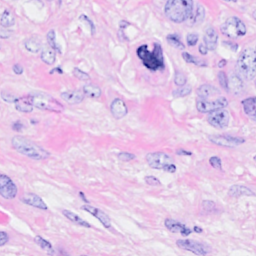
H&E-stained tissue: Breast